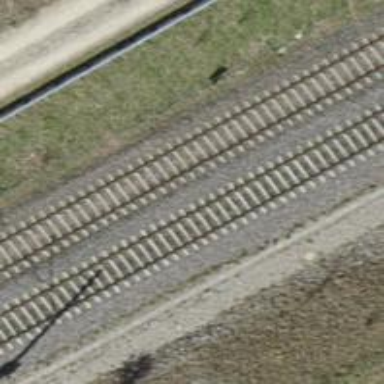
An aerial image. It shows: Railway milestone.